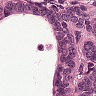
Metastatic tissue present: yes